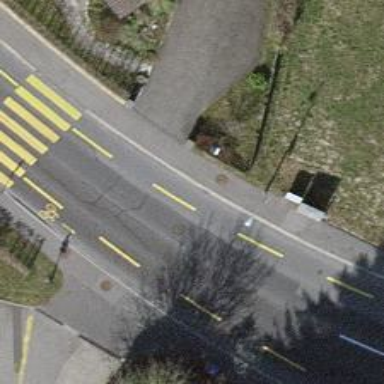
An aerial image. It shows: Tertiary road with asphalt surface and designated cycle lane.